Question: I'm working on a ASP.Net web page with two tables positioned in the center of the page with one on top of the other. The table on top contains input fields that are dynamically generated by the code-behind, so the number of input fields varies. The table on the bottom contains content that is constant and doesn't change. The layout of the page is fixed and must remain so. My question is, how do I make the bottom table dynamically adjust vertically so that it doesn't overlap with the fields from the top table. The general HTML layout of the page is something like the following:
'''
<body style="vertical-align: middle; text-align: center;">
<div id="container" style="position: relative; width: 910px; margin: 0px auto;">
<form>
<div style="width: 908px; text-align: center; margin: 75px auto; position: absolute; top: 0px; visibility: visible;">
<table id="topTable"></table>
</div>
<table id="bottomTable" style="width: 908px; margin: 0px auto; position: absolute; top: 400px;"></table>
</form>
</div>
</body>
'''
The effect I'm trying to achieve is the following:
> ...etc.
I'm thinking I could wrap the bottom table in a div, but I'm not sure what specific styling will achieve the desired effect. I basically want to maintain the fixed positioning horizontally, but have the vertical alignment adjust to prevent overlap with the top.
UPDATE:
Here is a screen cap that shows the two tables overlapping. The buttons you see are in the bottom table, the fields are supposed to be on the top, all elements are positioned absolutely in the center of the browser screen.

UPDATE 2:
I updated the HTML sample above with the styles that are currently in use.
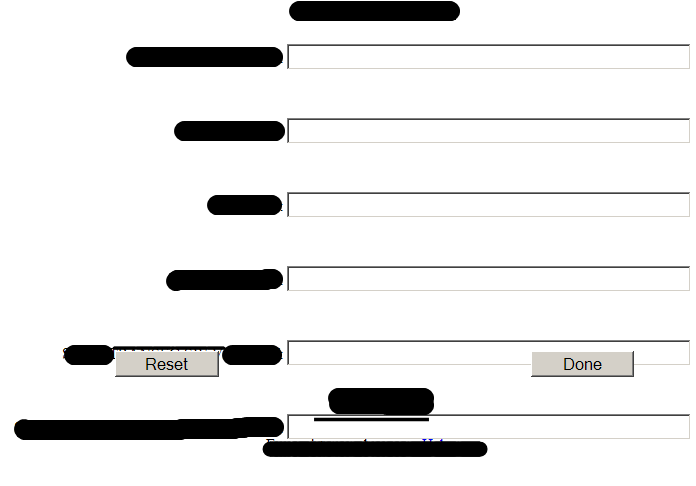
Answer: The reason the overflow is happening is because you use absolute positioning.
('position: absolute;') The overflow you are experience is expected because your bottom table is also absolute positioned.
If you are wanting the bottom table to be below the top table then try this:
'''
<div style="position: absolute; top: 0px;">
<table id="topTable">
...
</table>
<table id="bottomTable">
...
</table>
</div>
'''
Here we have put the bottom table inside the div that wraps the top table and also removed the absolute positioning.